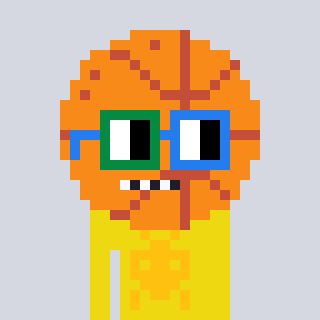
a pixel art character with square green and blue glasses, a basketball-shaped head and a yellow-colored body on a cool background